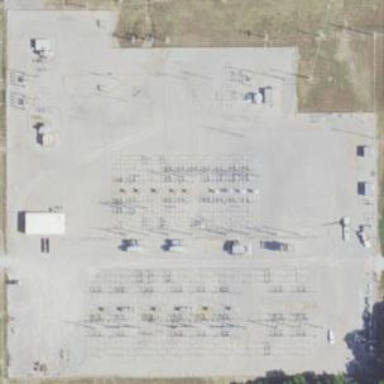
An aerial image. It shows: Power substation with transmission level designation. It is enclosed by fence.